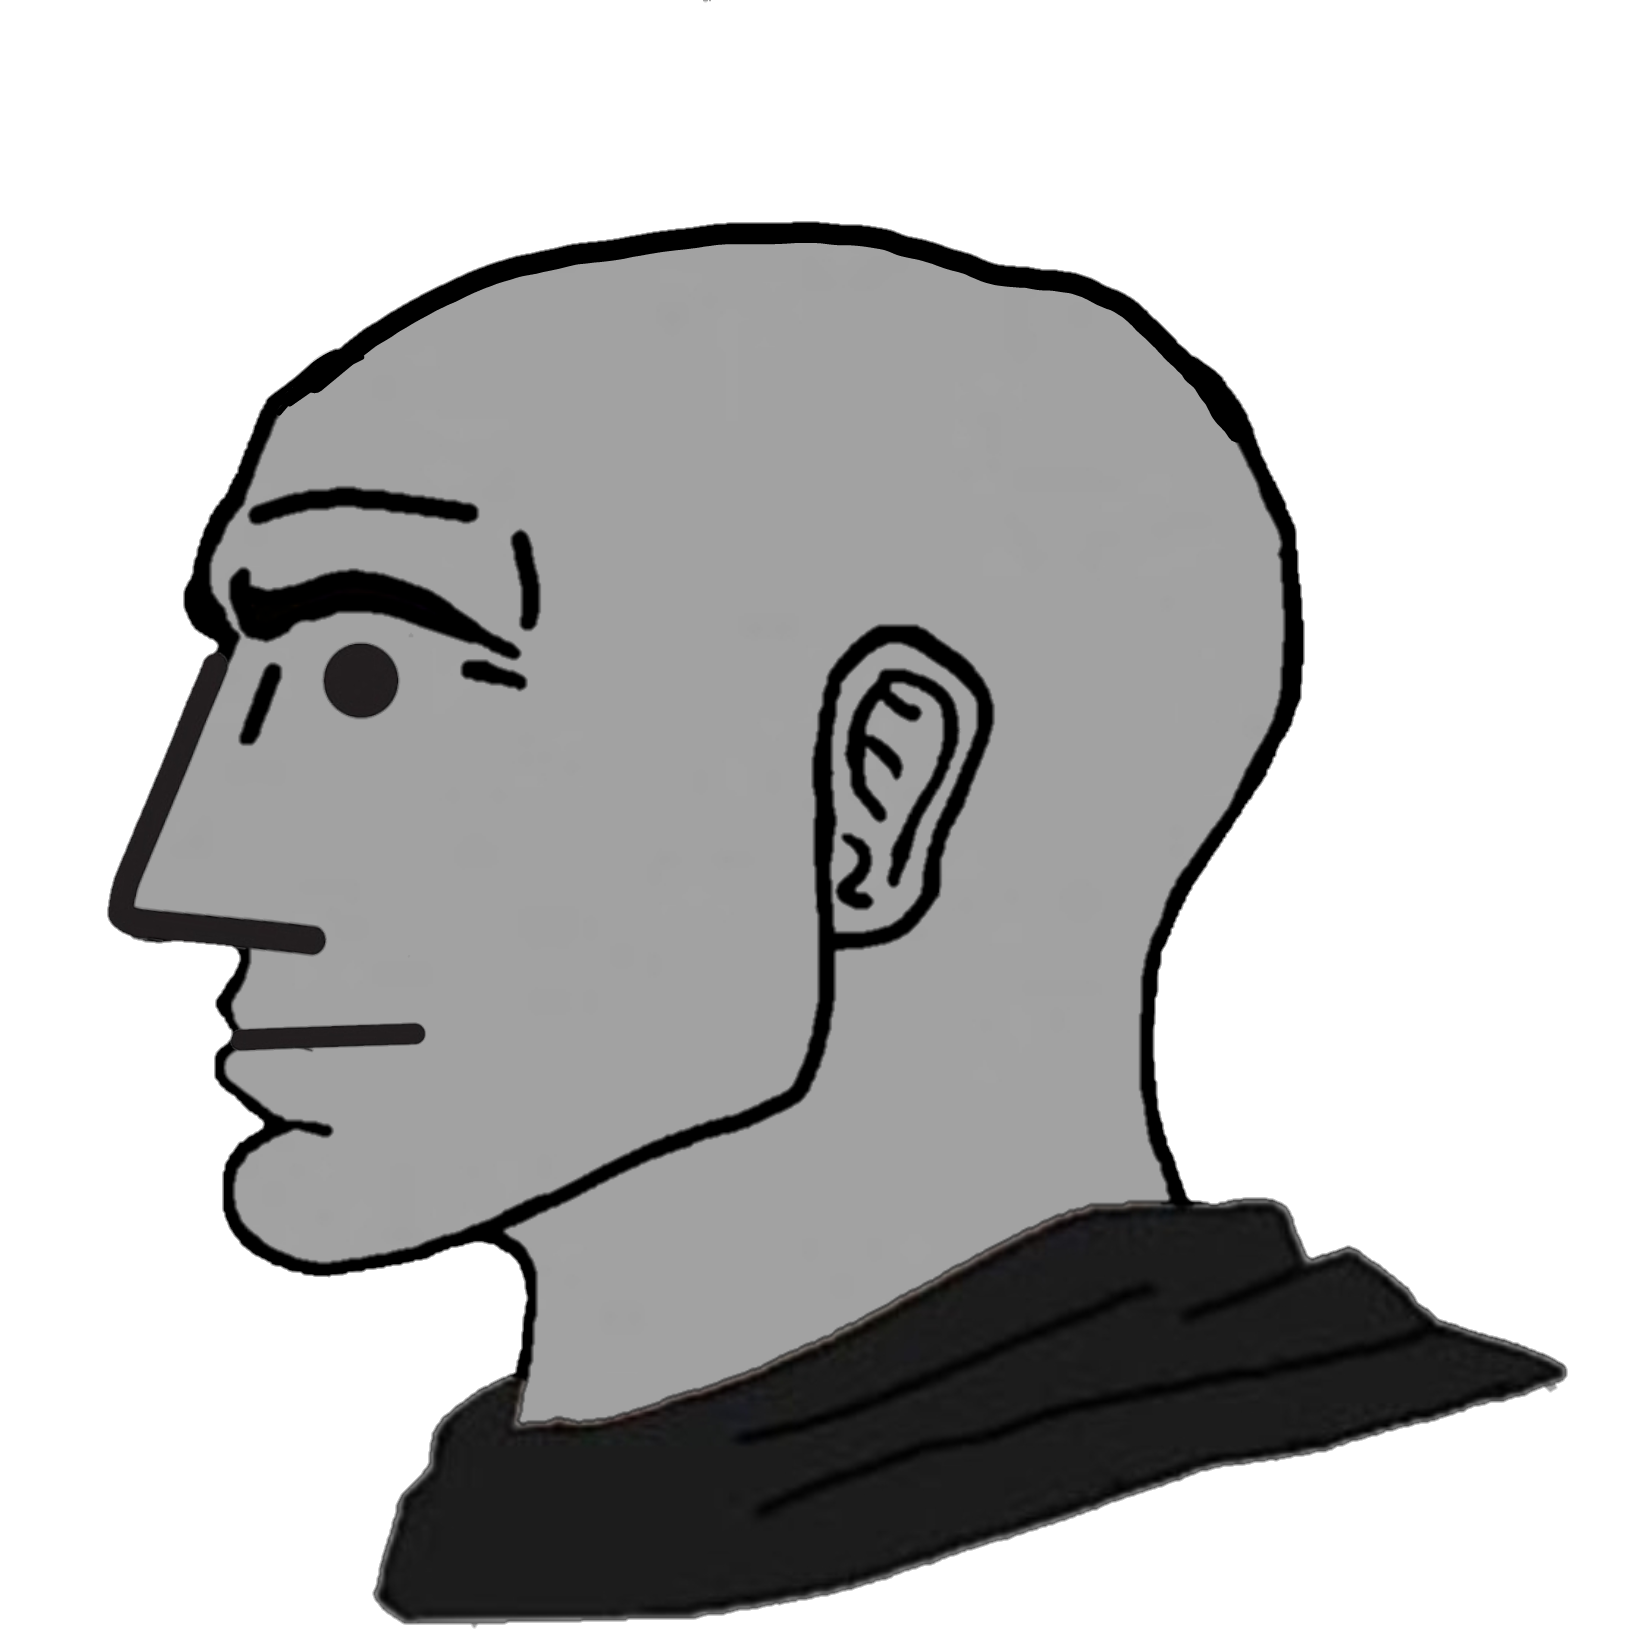
Label: 5_NPC